Interaction volume radius: 5 \u00c5
Interaction volume height: 15 \u00c5
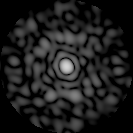
Disorder parameter: 0.8006